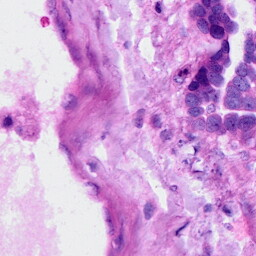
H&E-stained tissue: Ovarian